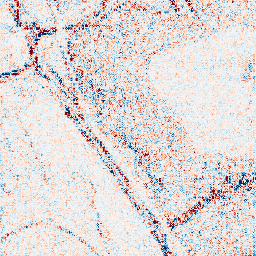
Category: wavelet
Decomposition family: wavelet_dwt
Decomposition parameters: wavelet: sym4
level: 1
Upsampling method: fft_zeropad
Upsampling parameters: scale: 8
Upsampling scale: 8